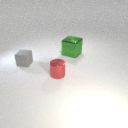
small red metal cylinder to the right of small gray rubber cube